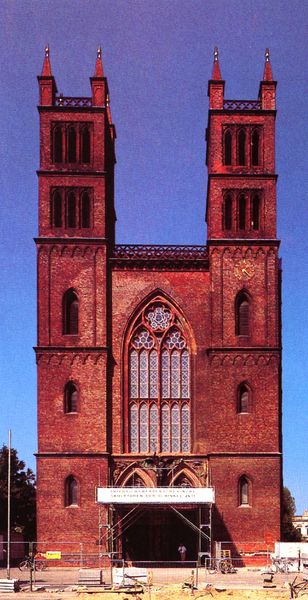
Titel: Friedrich-Werdersche Kirche in Berlin
Künstler: Karl Friedrich Schinkel
Standort: Berlin, Friedrich-Werdersche Kirche (EU - D)
Schlagwörter: baum, blau, himmel, gelb, sand, fenster, tür, gebäude, rose, rot, zaun, stein, kirche, gold, gotik, turm, schrift, bogen, fassade, zwei, ziegel, backstein, kies, uhr, glatt, hoch, tor, foto, eingang, schild, gerüst, türme, balustrade, denkmal, mauerwerk, kathedrale, photo, portal, glasfenster, rosette, spitzbogen, gothik, schinkel, baustelle, neogotik, restaurierung, katedrahle, nächtern